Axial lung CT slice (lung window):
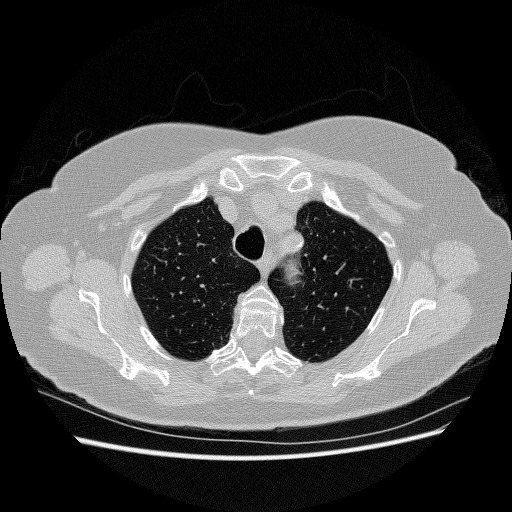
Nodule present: no